Question: Any chance to make it possible to build special application that would run in lock screen mode on like it "works" for default option setting?

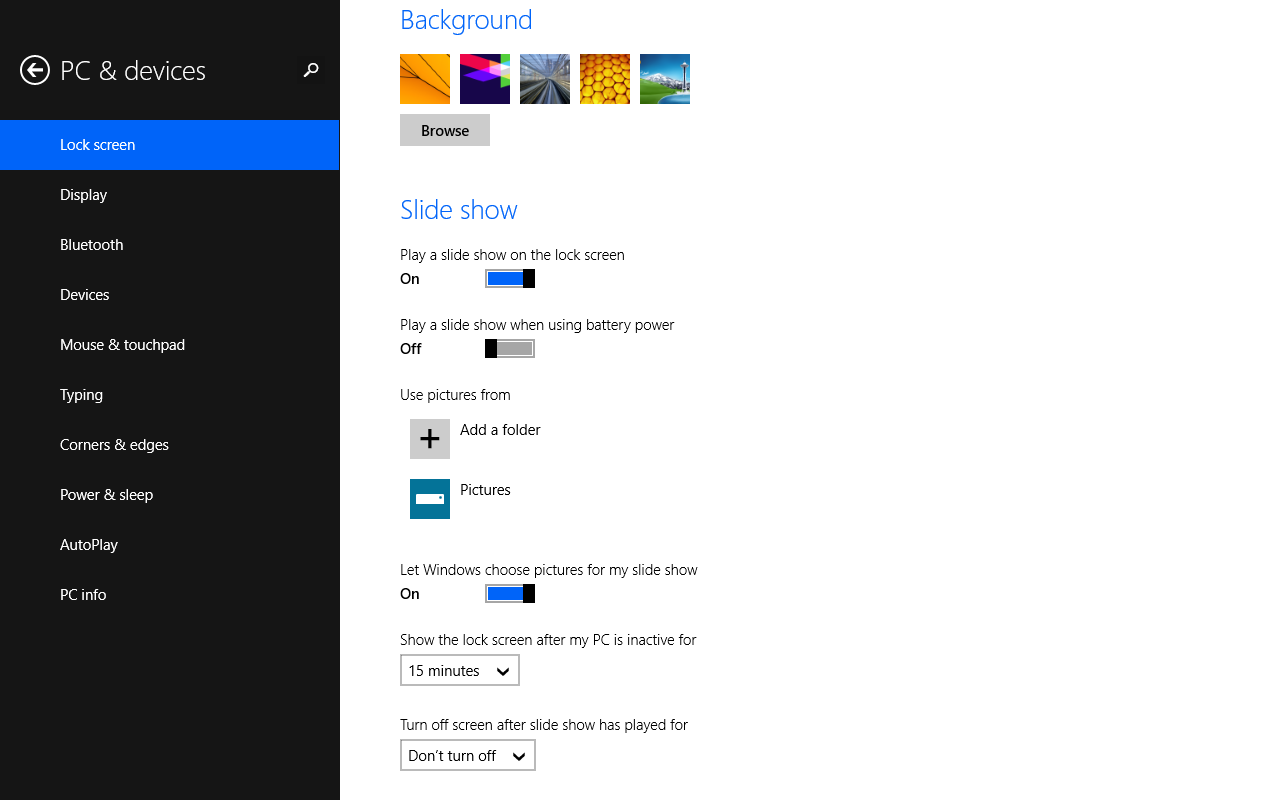
Answer: You can do things with Badges, such as outlined <URL>. Unfortunately, I don't think you can do exactly what you are asking, aside from possibly disabling the Lock Screen and building a facsimile of your own, though I don't know to what extent this will be allowed in the store, and will likely be largely up to the users settings with regards to things like working on battery or not.